Field crop: maize
Growth stage: 2
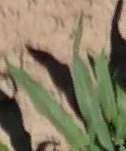
Species: maize